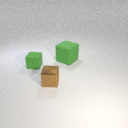
large green rubber cube behind small brown metal cube